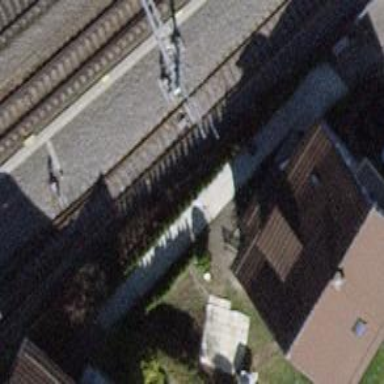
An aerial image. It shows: Single railway track with electrified contact line. It is spur track.